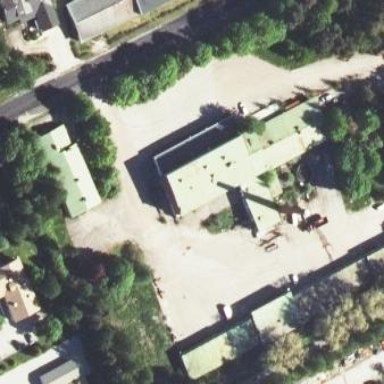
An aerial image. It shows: Industrial building.